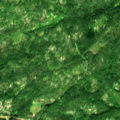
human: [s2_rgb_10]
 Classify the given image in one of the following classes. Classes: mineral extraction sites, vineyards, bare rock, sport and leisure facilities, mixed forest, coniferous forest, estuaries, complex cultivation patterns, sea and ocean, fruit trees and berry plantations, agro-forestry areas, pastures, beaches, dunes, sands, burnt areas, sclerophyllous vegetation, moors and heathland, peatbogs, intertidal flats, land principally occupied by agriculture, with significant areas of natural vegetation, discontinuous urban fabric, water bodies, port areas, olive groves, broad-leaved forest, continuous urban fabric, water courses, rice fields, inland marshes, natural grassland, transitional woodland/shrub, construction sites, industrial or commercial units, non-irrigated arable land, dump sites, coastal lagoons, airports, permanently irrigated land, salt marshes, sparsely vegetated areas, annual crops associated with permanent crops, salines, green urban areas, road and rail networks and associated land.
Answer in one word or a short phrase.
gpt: coniferous forest, mixed forest